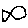
Label: fish